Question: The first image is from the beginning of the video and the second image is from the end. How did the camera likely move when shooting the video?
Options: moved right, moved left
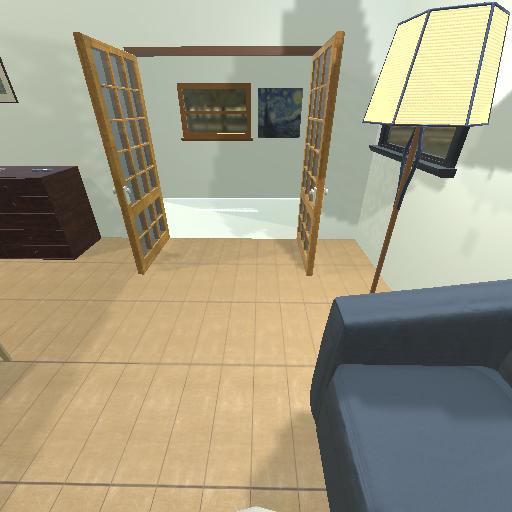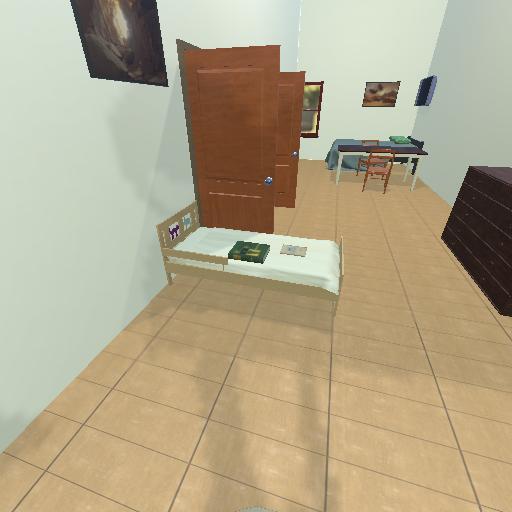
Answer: moved right